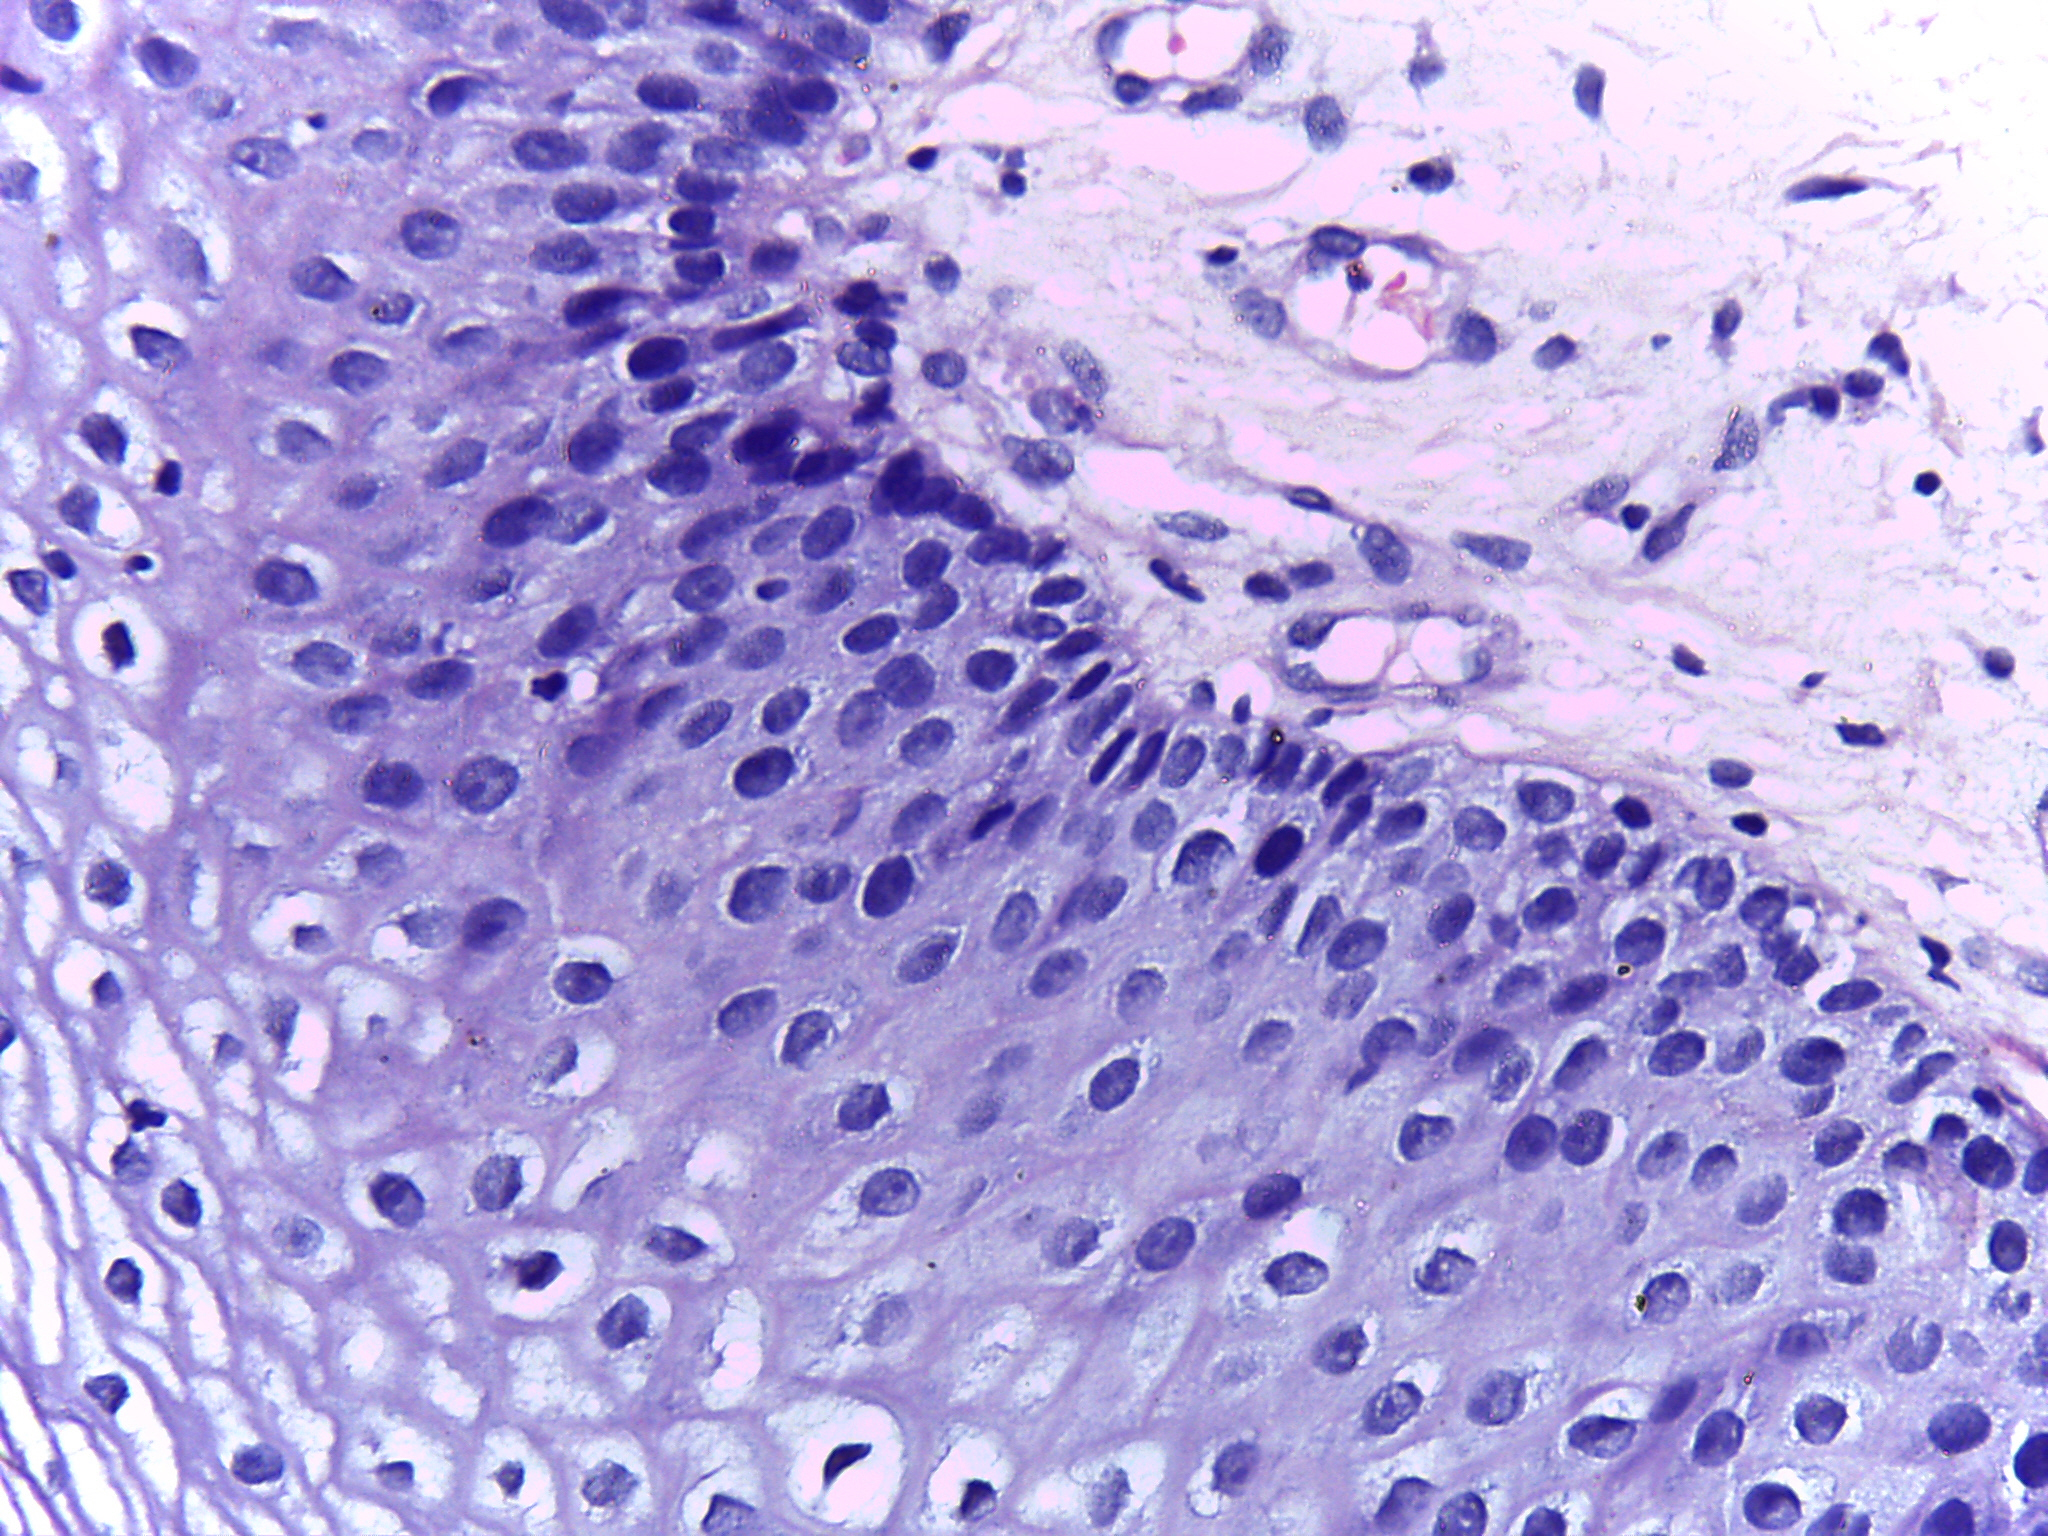
Diagnosis: Normal